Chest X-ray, PA view. Patient: 46 years old, sex F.
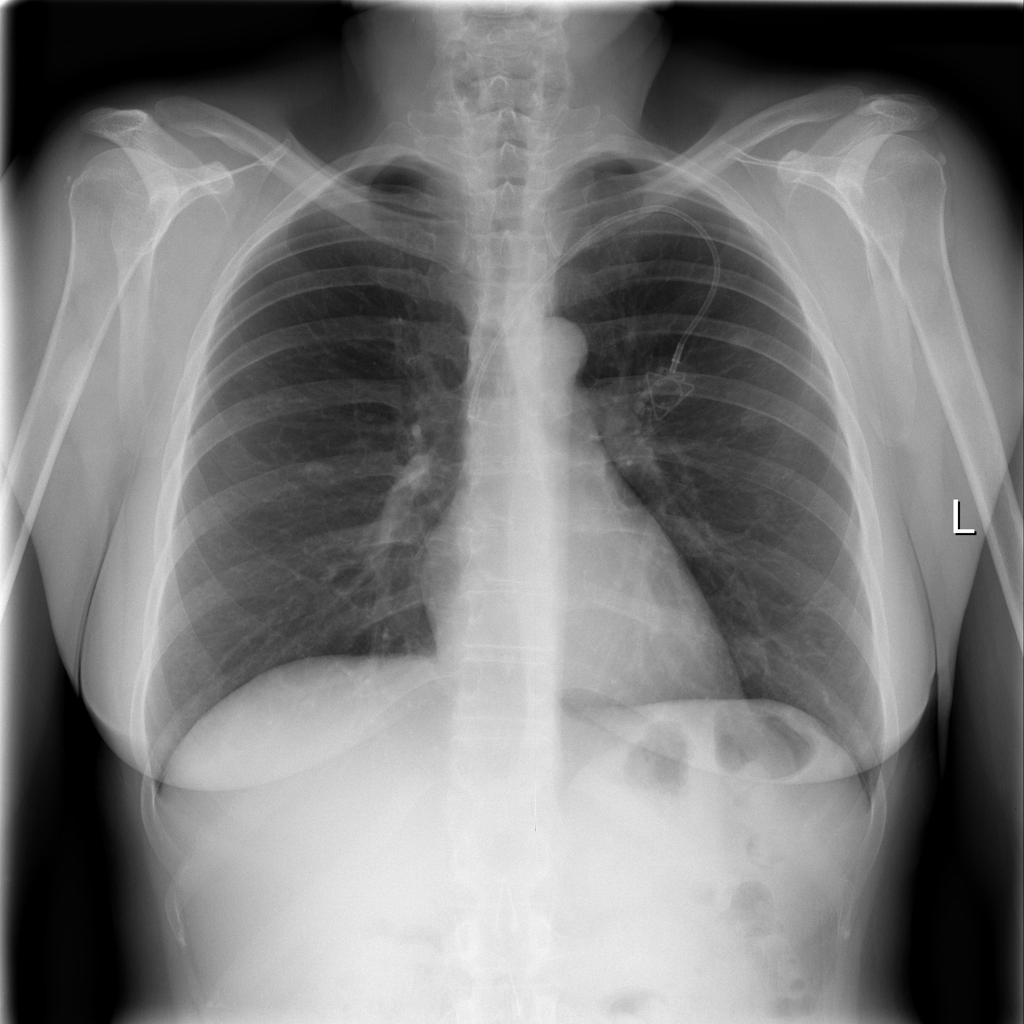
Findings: No Finding